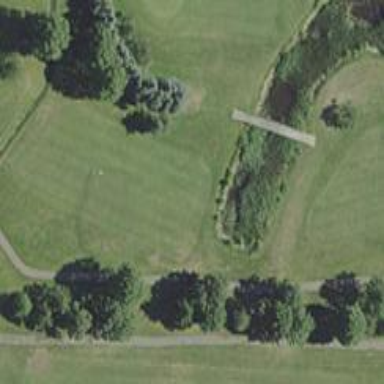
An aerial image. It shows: View of golf hole.